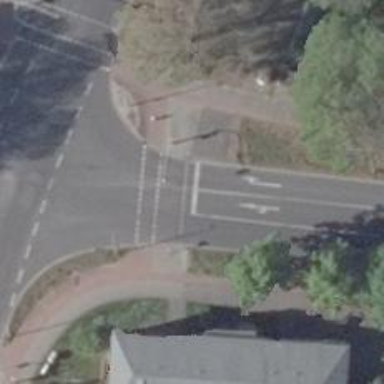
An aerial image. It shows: Road with traffic signals.